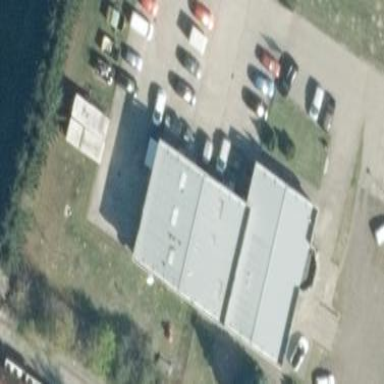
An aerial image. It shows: Commercial building housing car shop.